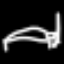
Label: bed